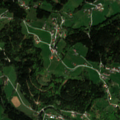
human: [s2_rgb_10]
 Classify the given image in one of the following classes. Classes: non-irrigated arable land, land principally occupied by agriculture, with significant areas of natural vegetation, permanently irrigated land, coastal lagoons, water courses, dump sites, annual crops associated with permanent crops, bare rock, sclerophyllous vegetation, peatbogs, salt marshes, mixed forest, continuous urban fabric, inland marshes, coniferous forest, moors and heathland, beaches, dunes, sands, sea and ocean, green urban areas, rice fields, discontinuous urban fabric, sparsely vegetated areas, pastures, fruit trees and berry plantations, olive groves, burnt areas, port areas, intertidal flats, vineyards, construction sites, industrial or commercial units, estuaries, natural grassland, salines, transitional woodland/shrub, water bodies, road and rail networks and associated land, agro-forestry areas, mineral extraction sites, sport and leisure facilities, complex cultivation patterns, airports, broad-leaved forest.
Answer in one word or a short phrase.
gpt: pastures, mixed forest